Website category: book
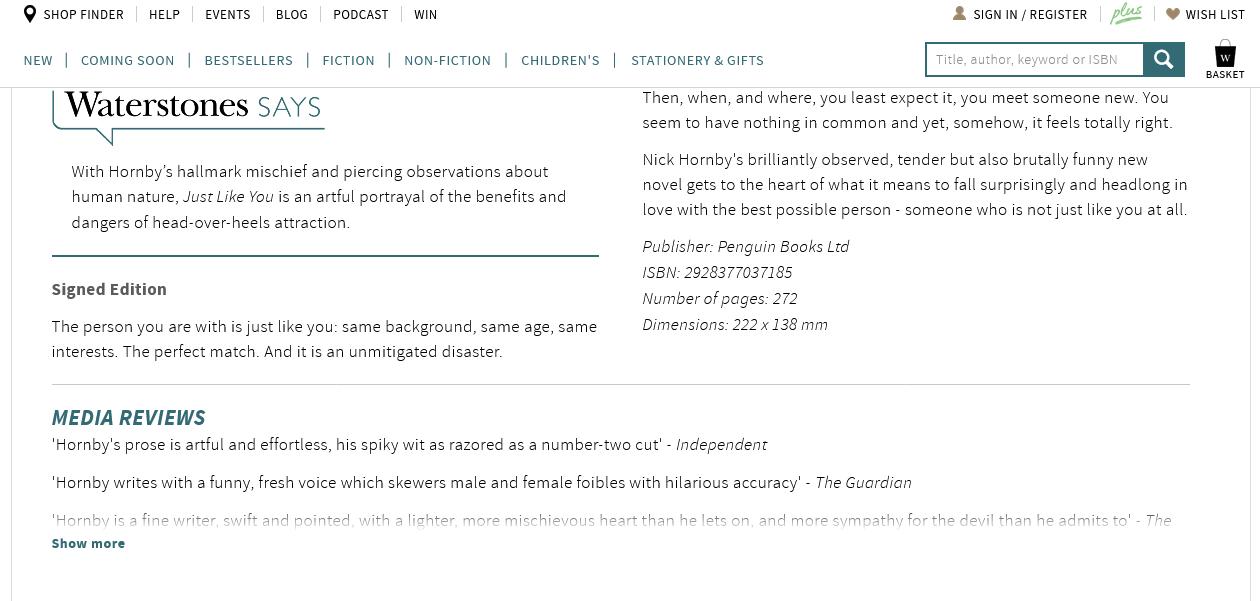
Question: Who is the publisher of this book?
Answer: Penguin Books Ltd

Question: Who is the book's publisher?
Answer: Penguin Books Ltd

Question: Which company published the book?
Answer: Penguin Books Ltd

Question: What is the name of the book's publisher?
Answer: Penguin Books Ltd

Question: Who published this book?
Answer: Penguin Books Ltd

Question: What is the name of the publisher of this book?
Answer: Penguin Books Ltd

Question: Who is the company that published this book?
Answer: Penguin Books Ltd

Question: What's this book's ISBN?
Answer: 2928377037185

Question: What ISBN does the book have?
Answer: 2928377037185

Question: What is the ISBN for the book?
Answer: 2928377037185

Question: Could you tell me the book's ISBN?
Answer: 2928377037185

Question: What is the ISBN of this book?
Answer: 2928377037185

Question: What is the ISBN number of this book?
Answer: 2928377037185

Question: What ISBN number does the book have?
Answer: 2928377037185

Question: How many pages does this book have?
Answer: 272

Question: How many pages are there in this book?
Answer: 272

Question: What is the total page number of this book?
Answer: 272

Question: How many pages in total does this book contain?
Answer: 272

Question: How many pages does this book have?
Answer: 272

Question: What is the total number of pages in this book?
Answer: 272

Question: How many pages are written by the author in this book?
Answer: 272

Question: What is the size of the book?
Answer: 222 x 138 mm

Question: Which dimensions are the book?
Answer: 222 x 138 mm

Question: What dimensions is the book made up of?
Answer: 222 x 138 mm

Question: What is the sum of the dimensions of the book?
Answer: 222 x 138 mm

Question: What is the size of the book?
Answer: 222 x 138 mm

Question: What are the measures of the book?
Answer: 222 x 138 mm

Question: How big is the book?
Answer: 222 x 138 mm